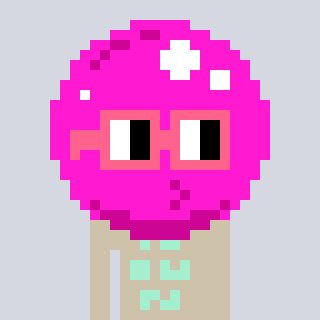
a pixel art character with square pink glasses, a bubblegum-shaped head and a bege-colored body on a cool background